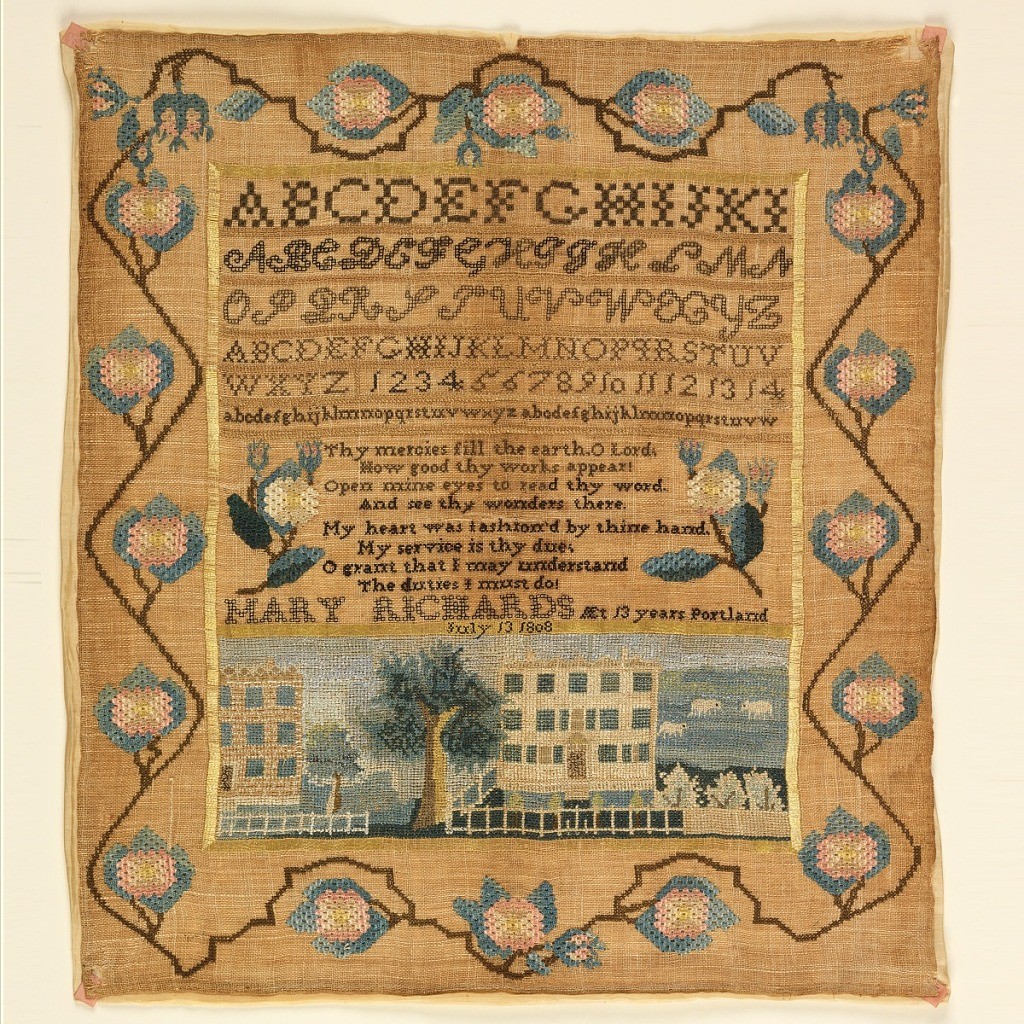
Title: Sampler
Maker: Mary Richards, American
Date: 1808
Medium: silk embroidery on linen foundation Technique: embroidered in cross, rococo, and eyelet stitches on plain weave foundation
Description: Four sets of alphabets and one set of numerals in the upper third; a verse and inscription in the middle third; and a landscape with large brick houses, trees, and sheep in the lower third. With a deep floral vine border. Embroidered in colored silks on a natural linen ground.
The verse reads:

Thy mercies fill the earth, O Lord,
How good thy works appear!
Open mine eyes to read thy word.
And see thy wonders there.

My heart was fashioned by thine hand.
My service is thy due:
O grant that I may understand
The duties I must do.